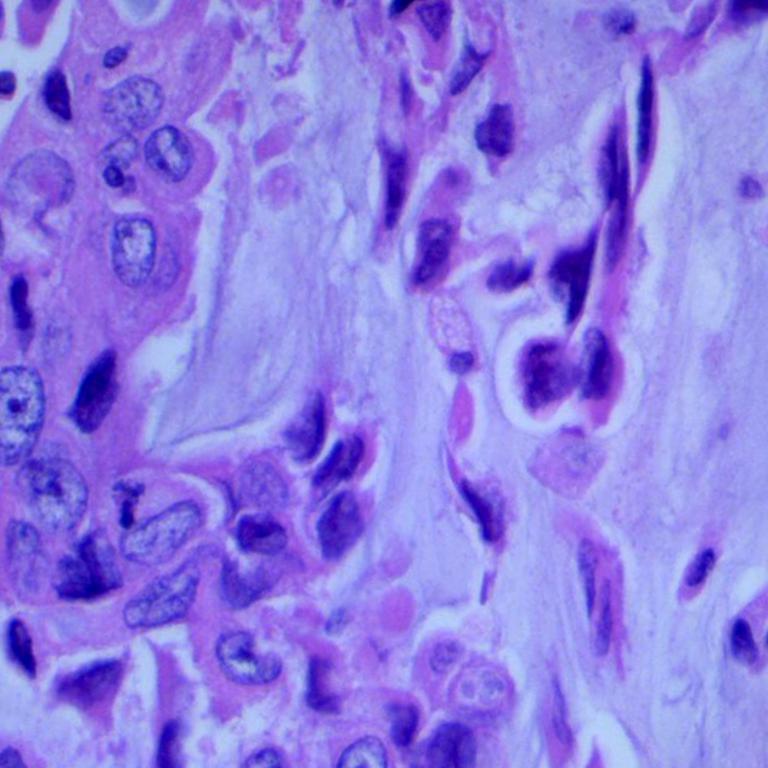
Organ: lung
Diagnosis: adenocarcinomas